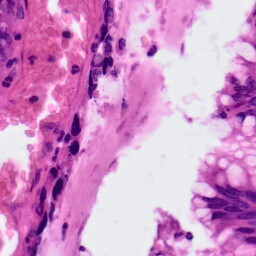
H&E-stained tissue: Colon